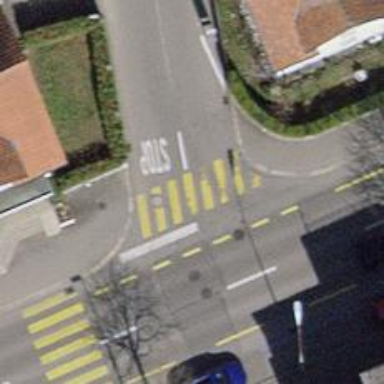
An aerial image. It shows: Zebra crossing on the road.